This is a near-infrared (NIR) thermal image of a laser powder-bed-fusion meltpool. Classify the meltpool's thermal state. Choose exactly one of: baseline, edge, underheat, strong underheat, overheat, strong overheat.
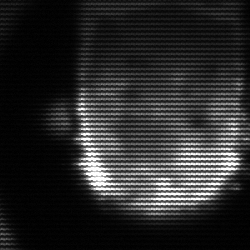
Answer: baseline